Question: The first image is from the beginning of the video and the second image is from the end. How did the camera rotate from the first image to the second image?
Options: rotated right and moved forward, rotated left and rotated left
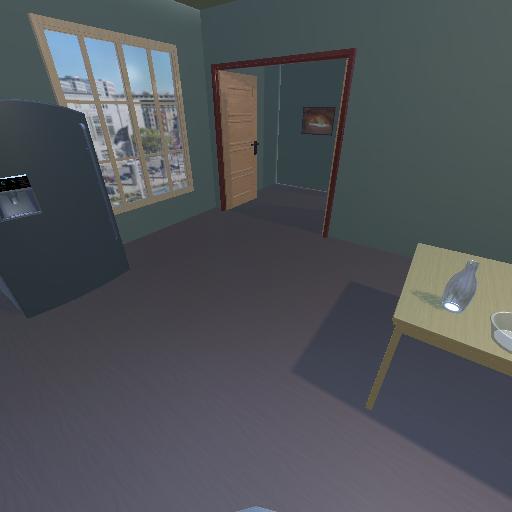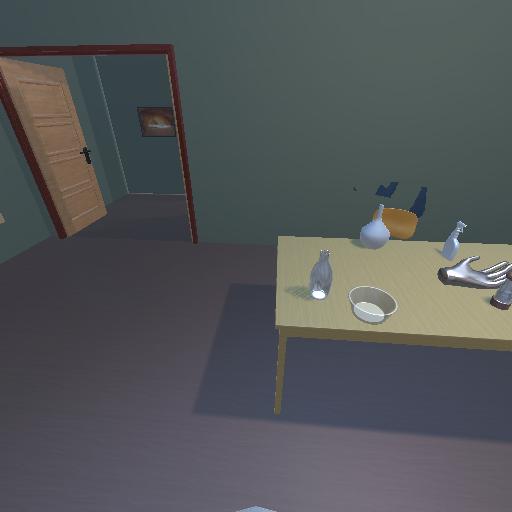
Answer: rotated right and moved forward